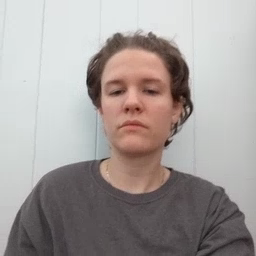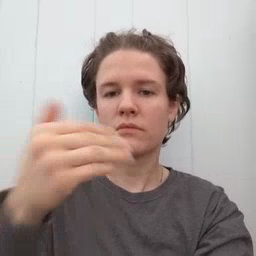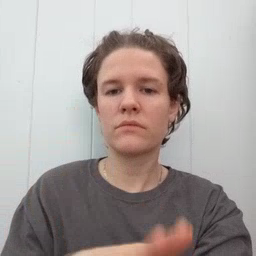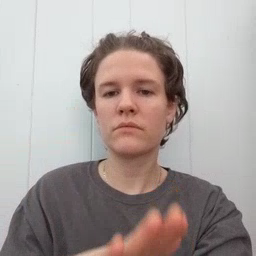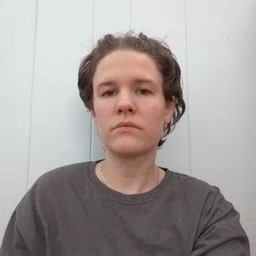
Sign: into